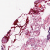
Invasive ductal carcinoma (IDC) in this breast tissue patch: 0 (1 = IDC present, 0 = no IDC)